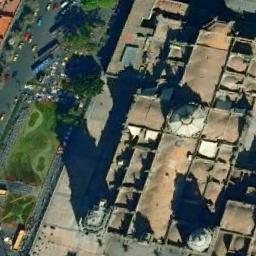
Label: church